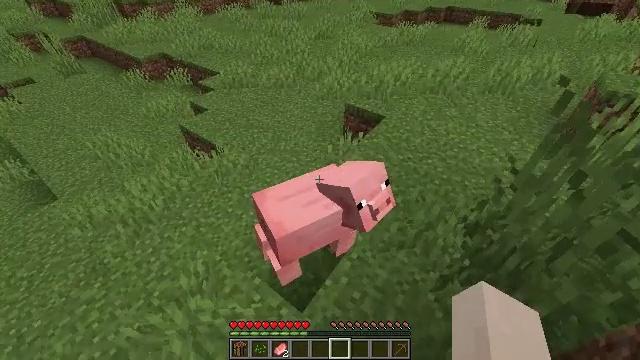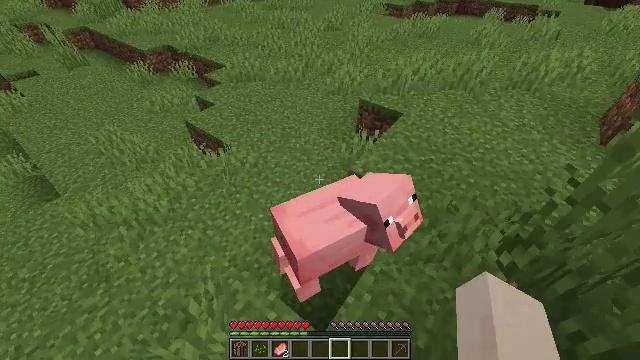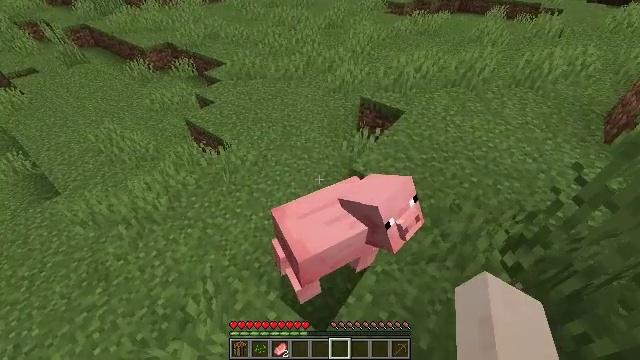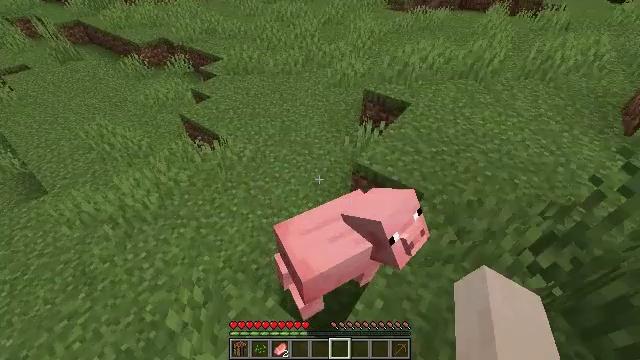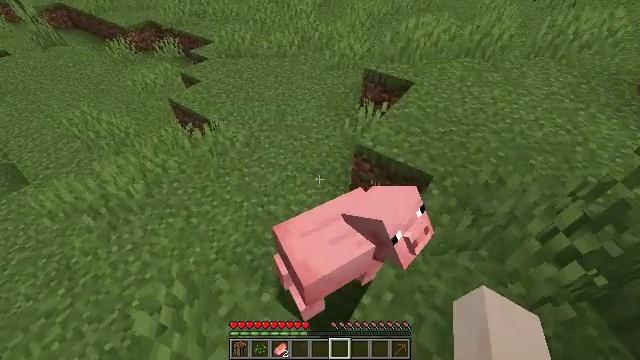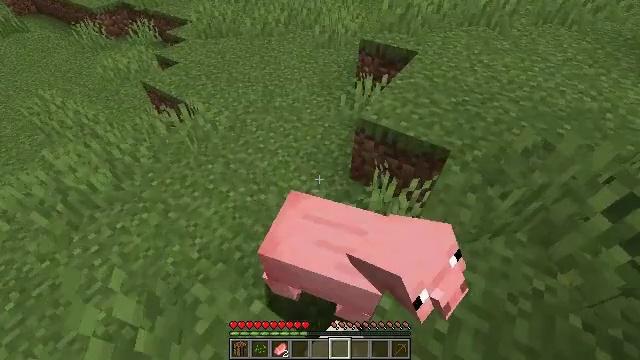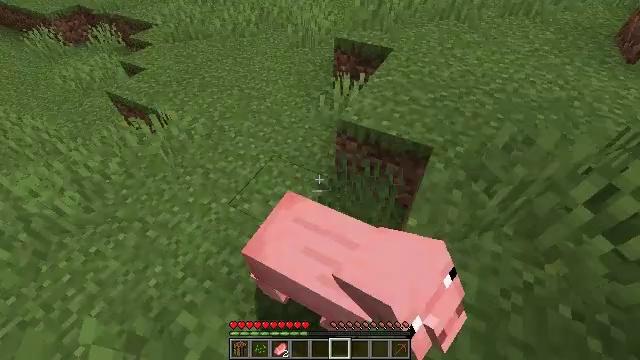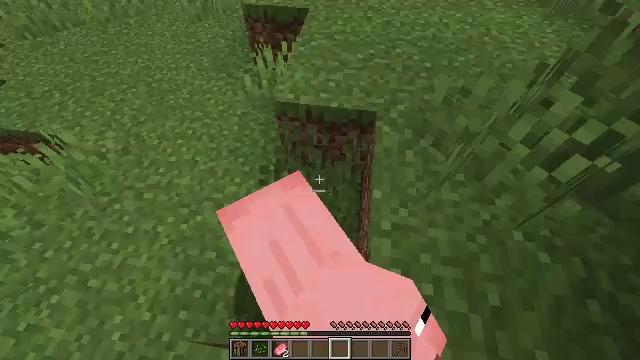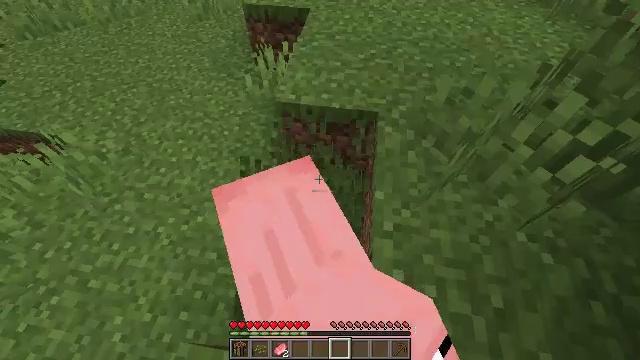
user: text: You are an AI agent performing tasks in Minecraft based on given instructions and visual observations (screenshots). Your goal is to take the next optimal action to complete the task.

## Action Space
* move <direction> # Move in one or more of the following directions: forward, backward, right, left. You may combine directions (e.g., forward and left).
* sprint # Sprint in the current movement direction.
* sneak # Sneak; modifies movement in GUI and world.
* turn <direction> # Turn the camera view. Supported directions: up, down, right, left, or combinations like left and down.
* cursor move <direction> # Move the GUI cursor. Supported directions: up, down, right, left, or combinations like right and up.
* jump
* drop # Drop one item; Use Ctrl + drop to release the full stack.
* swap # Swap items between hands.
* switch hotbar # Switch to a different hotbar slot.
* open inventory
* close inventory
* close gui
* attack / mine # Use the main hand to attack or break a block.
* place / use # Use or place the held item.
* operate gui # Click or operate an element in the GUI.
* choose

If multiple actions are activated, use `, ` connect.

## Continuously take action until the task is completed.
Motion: motion action
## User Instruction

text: Kill mobs.
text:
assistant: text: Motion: move forward, turn left and down
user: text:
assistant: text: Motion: move forward
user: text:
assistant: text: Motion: move forward
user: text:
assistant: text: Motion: move forward, turn down, attack / mine
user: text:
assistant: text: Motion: move forward, turn right and down, attack / mine
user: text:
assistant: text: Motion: move forward, turn right, attack / mine
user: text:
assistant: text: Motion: turn right and down, attack / mine
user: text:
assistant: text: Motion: no_op
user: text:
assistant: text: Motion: no_op